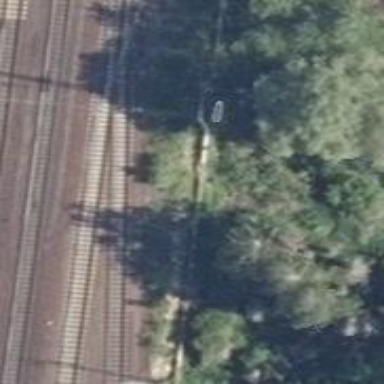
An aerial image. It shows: Abandoned railway yard.